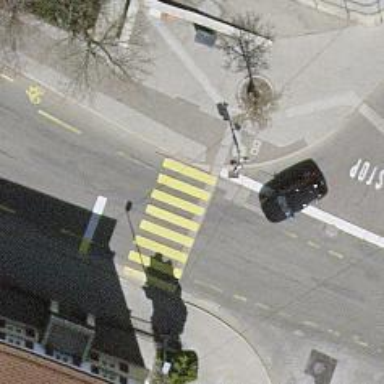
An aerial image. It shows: Footway crossing with marked asphalt surface.